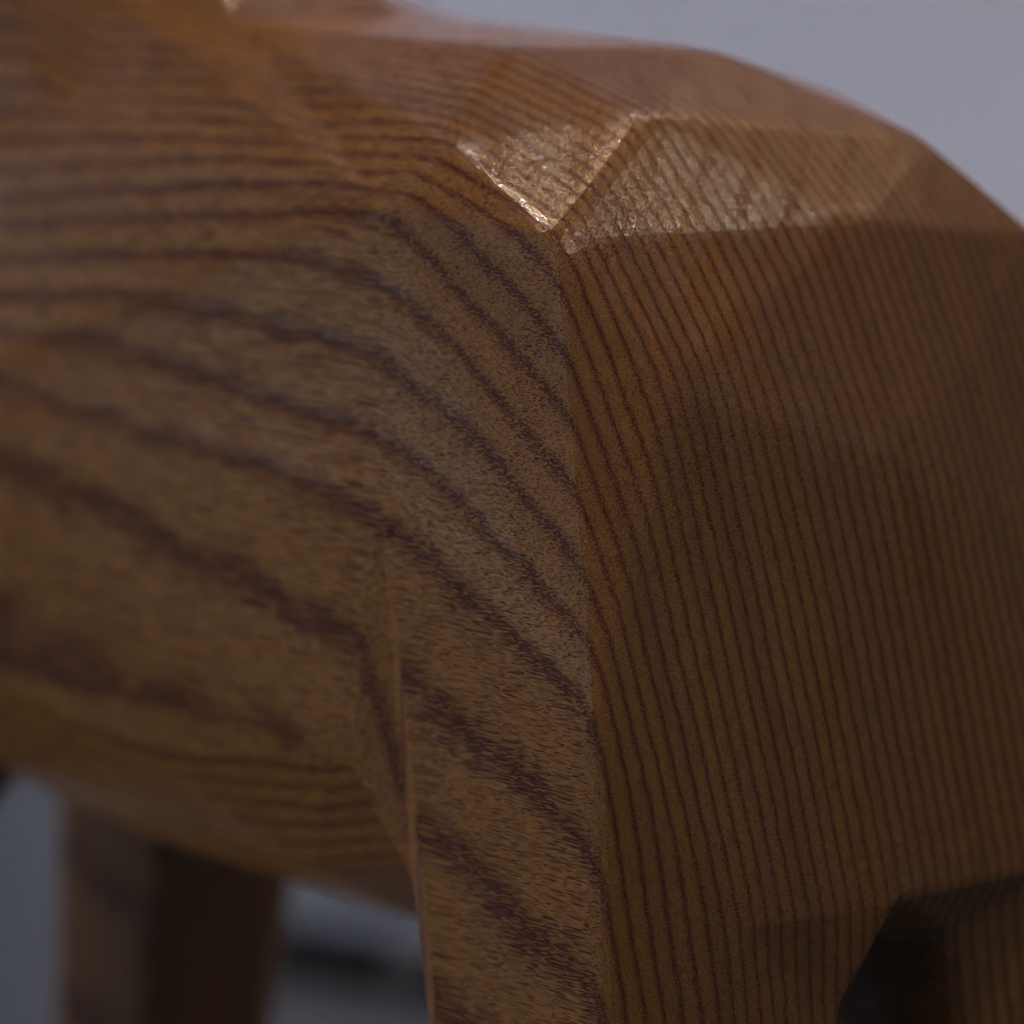
A high quality rendering of a dalahest_oak dalecarlian horse figurine made of varnished dark oak standing on a dark kitchen counter in an dark kitchen counter,extreme close-up from the rear left side macro, 150 mm, f 16, bokeh